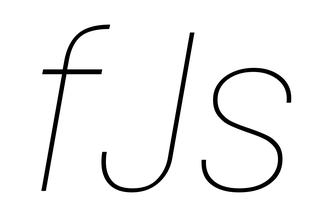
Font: Poppins-ThinItalic